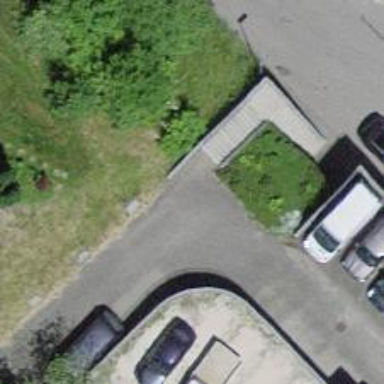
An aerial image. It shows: Concrete steps.